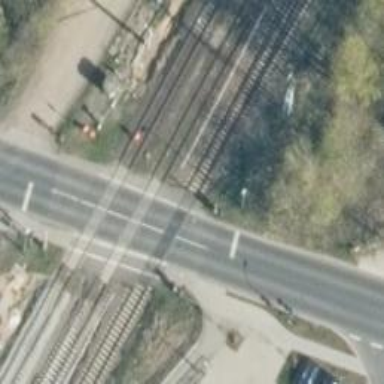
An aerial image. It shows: Railway level crossing.